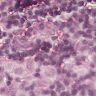
Metastatic tissue present: yes